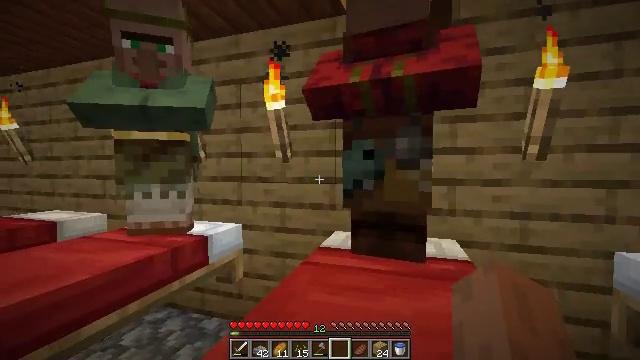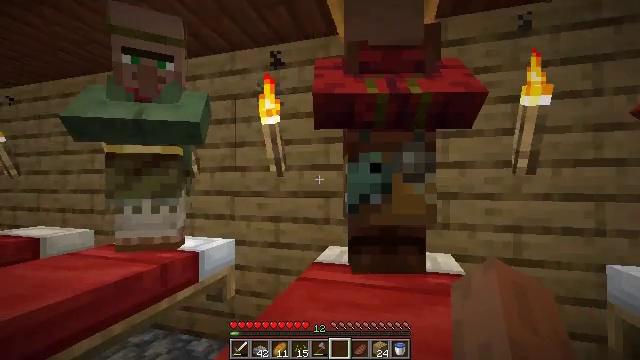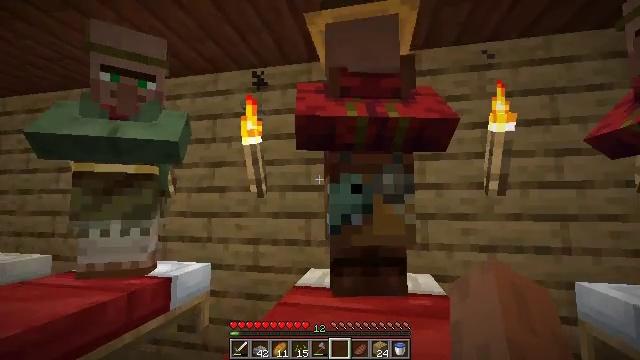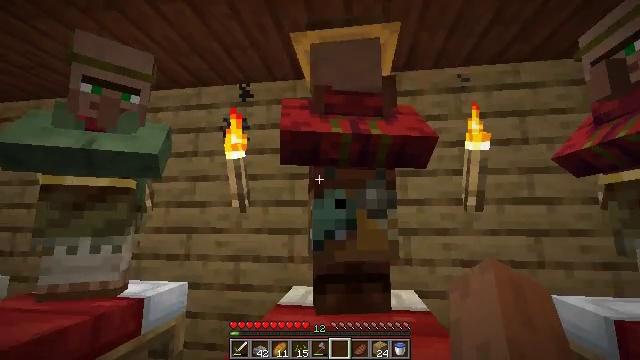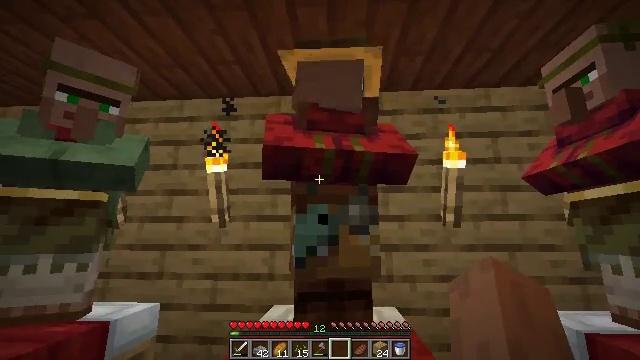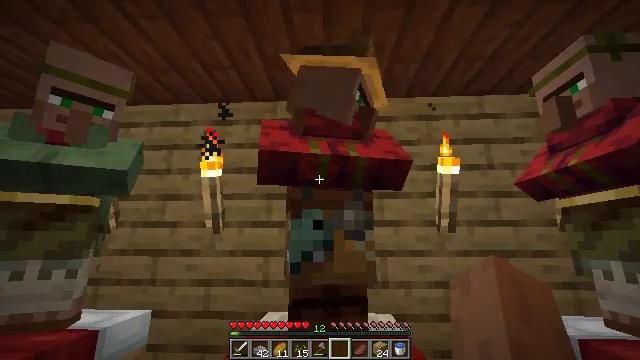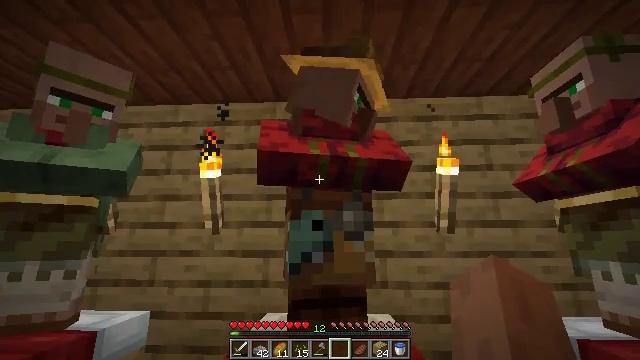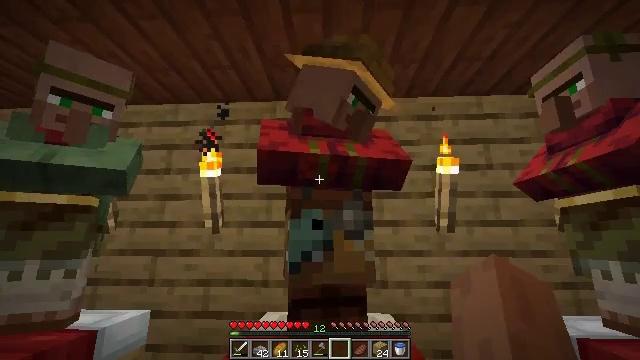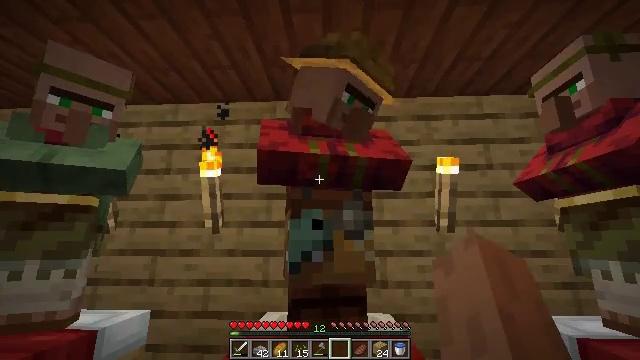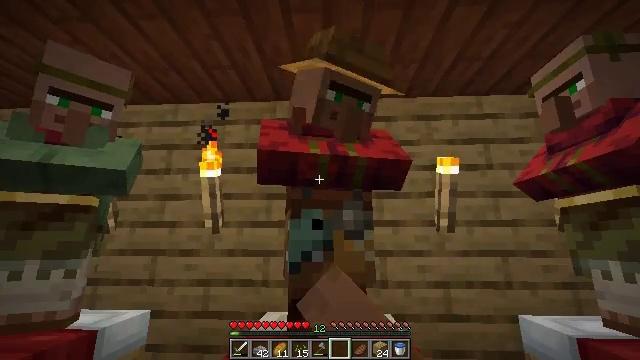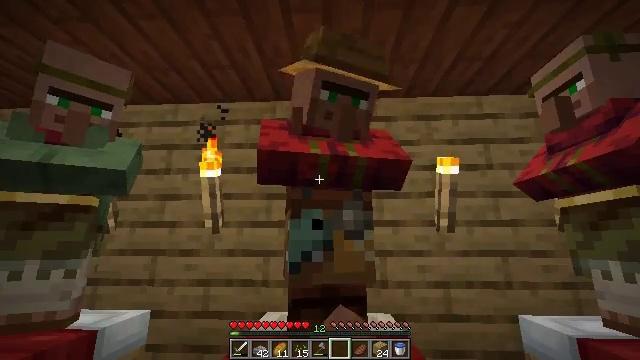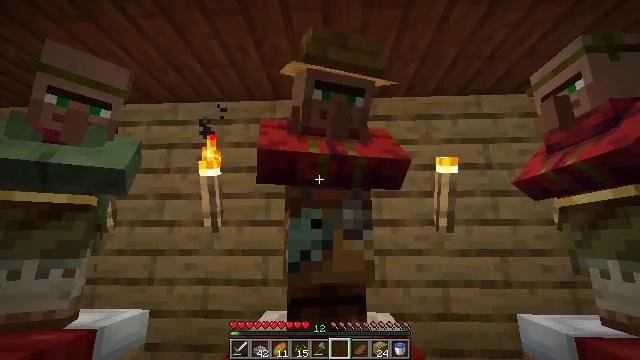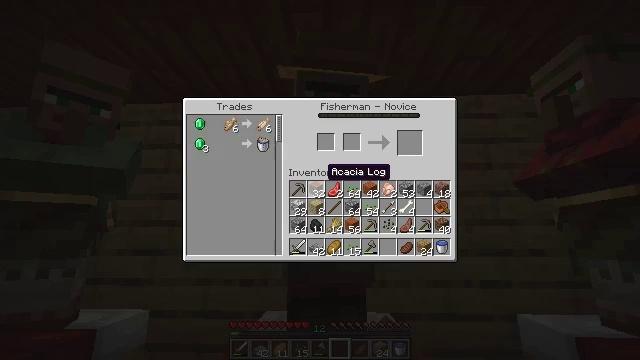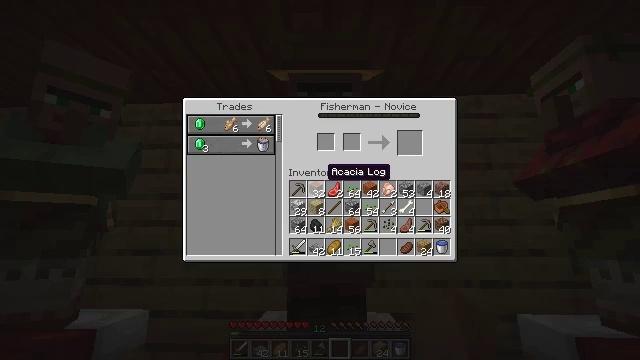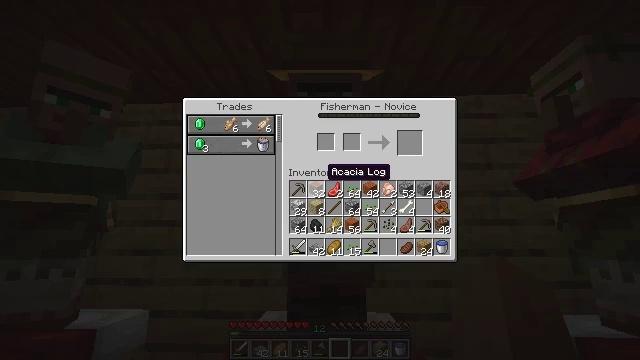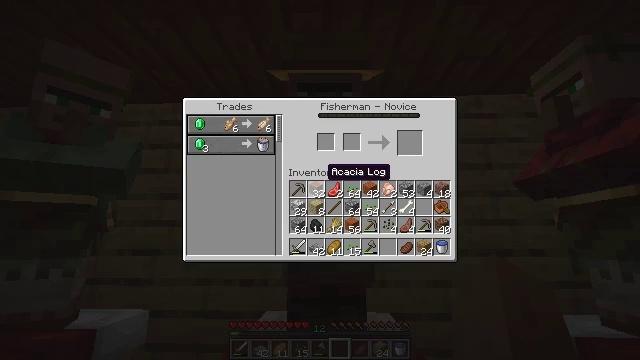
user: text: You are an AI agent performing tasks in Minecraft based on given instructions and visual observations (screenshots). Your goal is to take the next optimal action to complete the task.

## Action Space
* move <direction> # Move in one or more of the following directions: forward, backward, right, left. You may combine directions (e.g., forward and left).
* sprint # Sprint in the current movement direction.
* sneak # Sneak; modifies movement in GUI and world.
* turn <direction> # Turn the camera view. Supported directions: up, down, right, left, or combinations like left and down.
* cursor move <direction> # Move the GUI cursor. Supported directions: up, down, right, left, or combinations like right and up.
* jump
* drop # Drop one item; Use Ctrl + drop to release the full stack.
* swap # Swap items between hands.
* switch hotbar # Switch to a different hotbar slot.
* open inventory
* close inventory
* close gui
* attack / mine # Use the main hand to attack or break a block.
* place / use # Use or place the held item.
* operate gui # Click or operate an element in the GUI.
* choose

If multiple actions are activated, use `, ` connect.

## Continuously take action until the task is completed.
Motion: motion action
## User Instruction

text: Demolish the cobblestone slab for reuse.
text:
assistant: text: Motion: turn right and up
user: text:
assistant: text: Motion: turn right and up
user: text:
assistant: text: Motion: turn right and up
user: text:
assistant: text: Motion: turn right and up
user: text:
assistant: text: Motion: turn right and up
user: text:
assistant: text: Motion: no_op
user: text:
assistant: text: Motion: use / place
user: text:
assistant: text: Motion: use / place
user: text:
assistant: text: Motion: use / place
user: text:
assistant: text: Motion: use / place
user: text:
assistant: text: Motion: no_op
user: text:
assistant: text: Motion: open gui
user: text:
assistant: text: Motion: no_op
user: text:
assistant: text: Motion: no_op
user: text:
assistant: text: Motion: no_op
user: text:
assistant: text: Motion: no_op
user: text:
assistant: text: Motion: no_op
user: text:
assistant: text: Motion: no_op
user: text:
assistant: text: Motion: no_op
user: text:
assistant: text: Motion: no_op
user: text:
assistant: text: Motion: no_op
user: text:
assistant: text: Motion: no_op
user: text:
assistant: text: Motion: no_op
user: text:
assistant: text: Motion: no_op
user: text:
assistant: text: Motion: no_op
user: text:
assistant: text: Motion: no_op
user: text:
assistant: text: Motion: no_op
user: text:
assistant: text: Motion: cursor move right
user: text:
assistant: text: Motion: no_op
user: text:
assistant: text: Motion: no_op